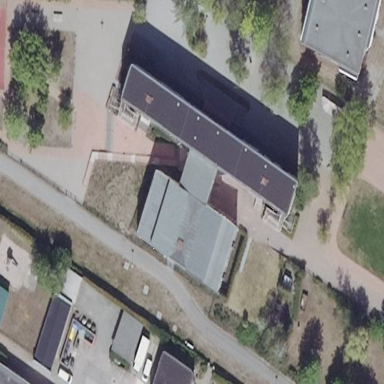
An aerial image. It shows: School.